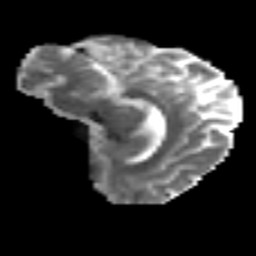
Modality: MD
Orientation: sagittal
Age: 29
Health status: ill
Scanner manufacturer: philips
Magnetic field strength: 3 T
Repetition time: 9 s
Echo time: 0.127 s